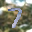
Label: 7